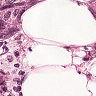
Metastatic tissue present: yes